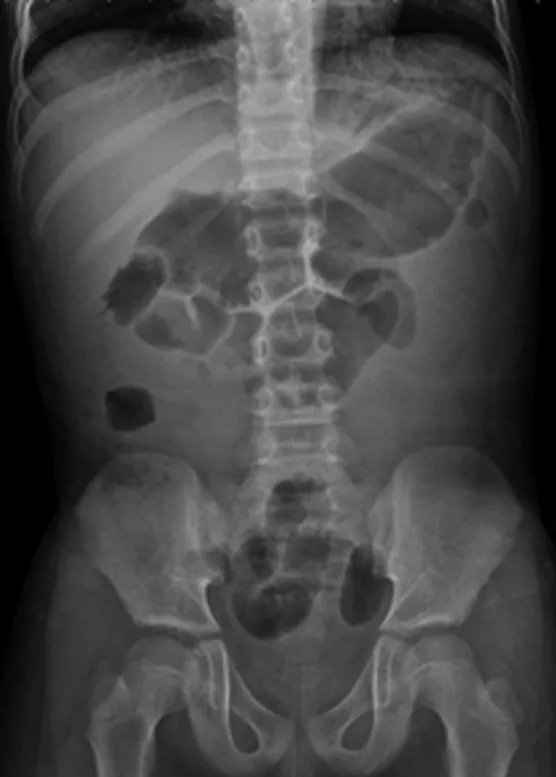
Kidney, ureter, and bladder studies revealed increased stomach and bowel gas patterns without obvious ureteral calculi.
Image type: radiology (x_ray)